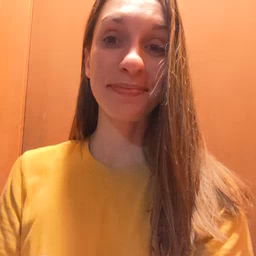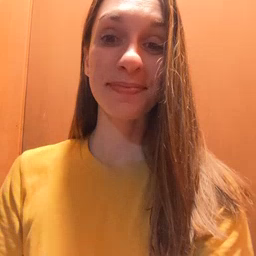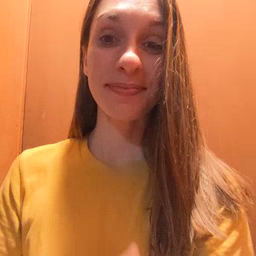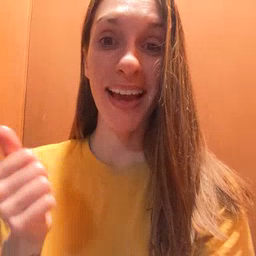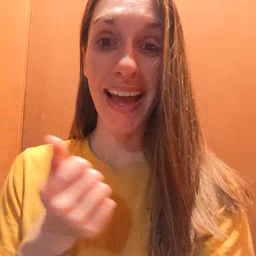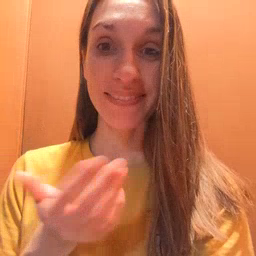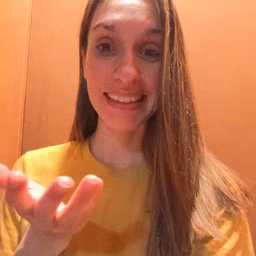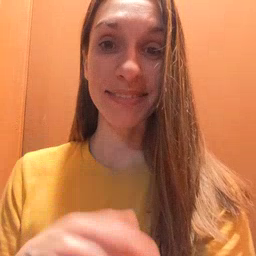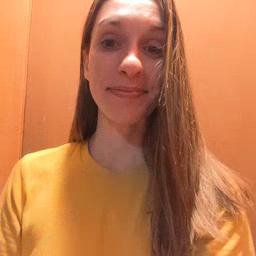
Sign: every